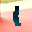
Label: 1